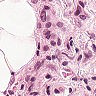
Metastatic tissue present: yes